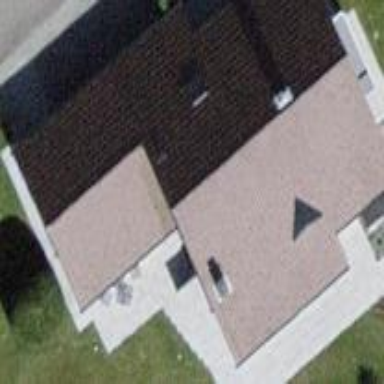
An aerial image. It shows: Residential building with tile roof.